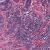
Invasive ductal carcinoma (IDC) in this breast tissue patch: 1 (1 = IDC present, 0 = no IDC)